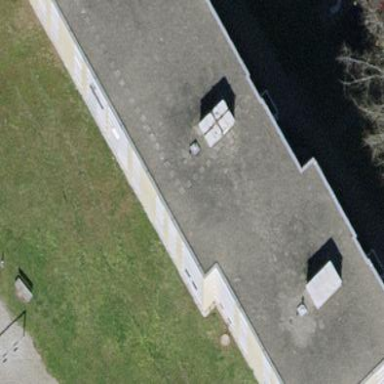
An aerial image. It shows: Thistle-colored apartment building with flat gravel roof. The roof is gray and the shape is flat.